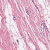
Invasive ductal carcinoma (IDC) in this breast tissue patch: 0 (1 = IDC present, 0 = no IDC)